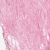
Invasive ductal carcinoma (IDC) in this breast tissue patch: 0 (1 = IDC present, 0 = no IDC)